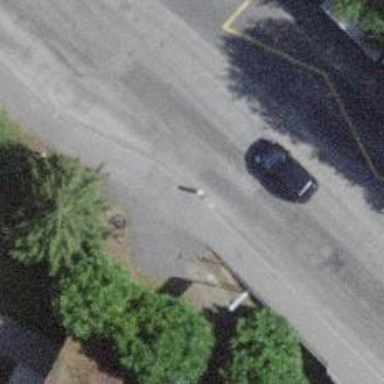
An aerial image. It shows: Primary highway with separate cycle lane on both sides of the sidewalk.